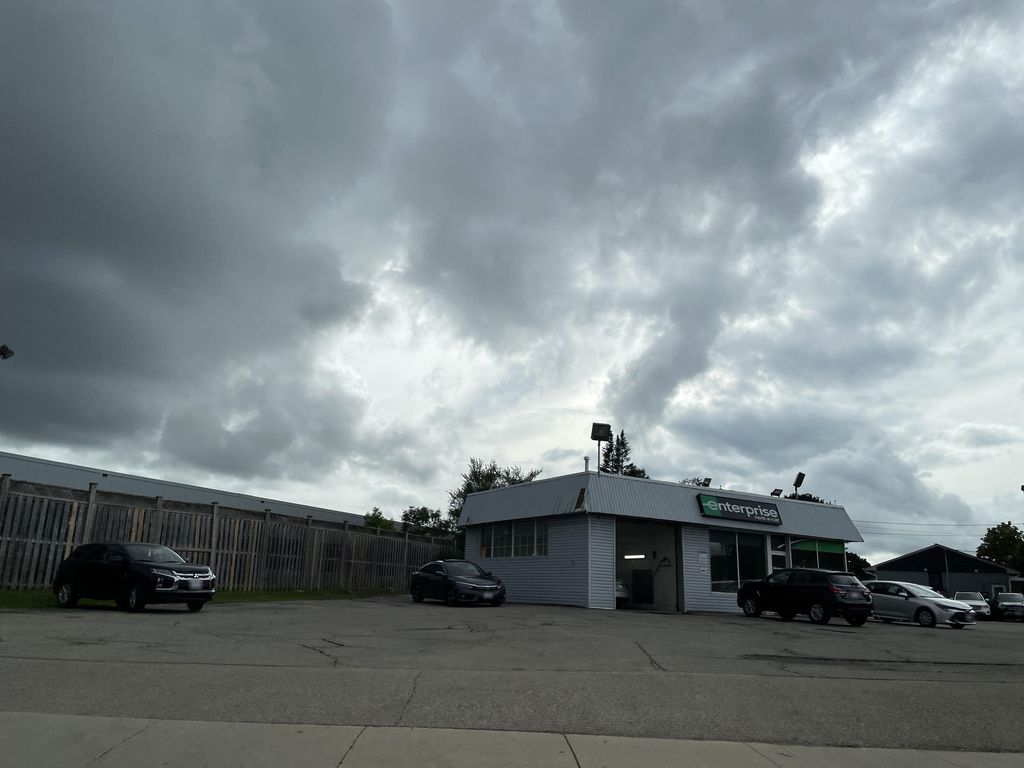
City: kitchener-waterloo